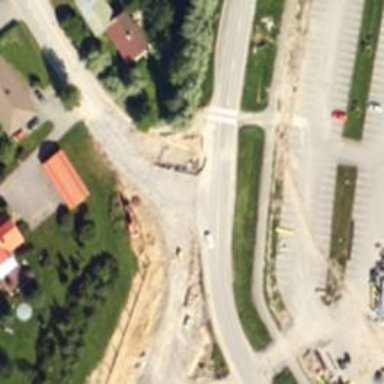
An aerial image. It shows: Secondary road with asphalt surface leading to roundabout.